Question: I am working on a project in which a user will have multiple roles. I am kind of clueless on how to tackle this situation. Currently , I have a 'users' table and a roles table
[
I have also created a pivot table 'user_roles' which adds roles for a user
<URL>
I have added belongsToMany clause in the users table.
'''
public function roles() {
//return $this->hasMany(EventUser::class);
return $this->belongsToMany(Role::class, 'portal_user_roles', 'user_id', 'role_id')->withTimestamps();
}
'''
I need to fetch the users based on their role. The role id will be passed from the frontend.
Can you please suggest a way i can find the users matching a particular role?
Thanks.
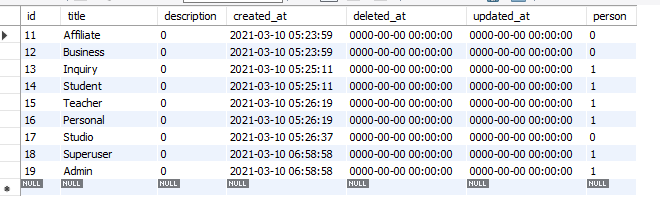
Answer: In Role model you also need 'users()' relationship
'''
// Role model
public function users()
{
return $this->belongsToMany(User::class, 'user_roles');
}
'''
Then in your controller, when you have '$roleId', you can get the role and its users.
'''
$role = Role::find($roleId);
$role->users;
'''
PS. not sure about your pivot table name, you referred to as 'user_roles' but in your code it's 'portal_user_roles'